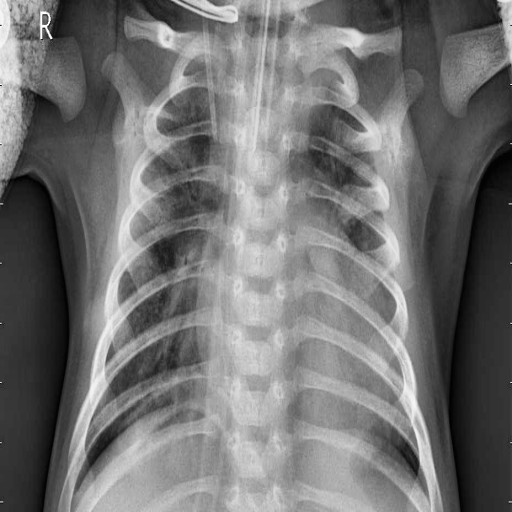
Finding: PNEUMONIA